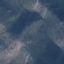
Land use / land cover: HerbaceousVegetation